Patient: sex F, age 58
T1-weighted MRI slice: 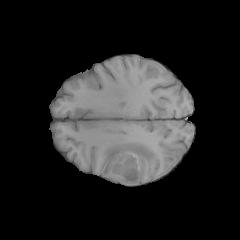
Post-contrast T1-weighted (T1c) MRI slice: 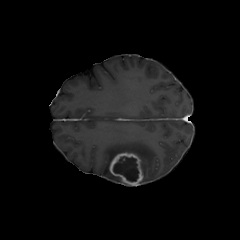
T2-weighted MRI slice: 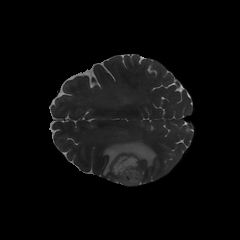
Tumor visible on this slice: yes
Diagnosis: Glioblastoma, IDH-wildtype
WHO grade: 4